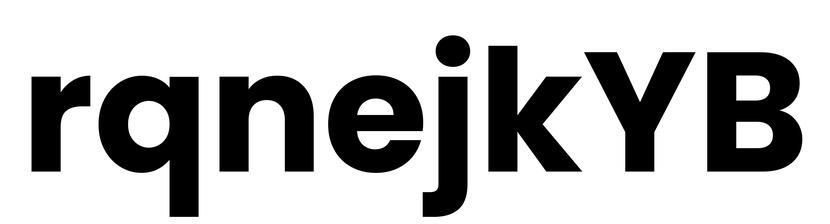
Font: Poppins-Bold